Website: apple
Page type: billing-address
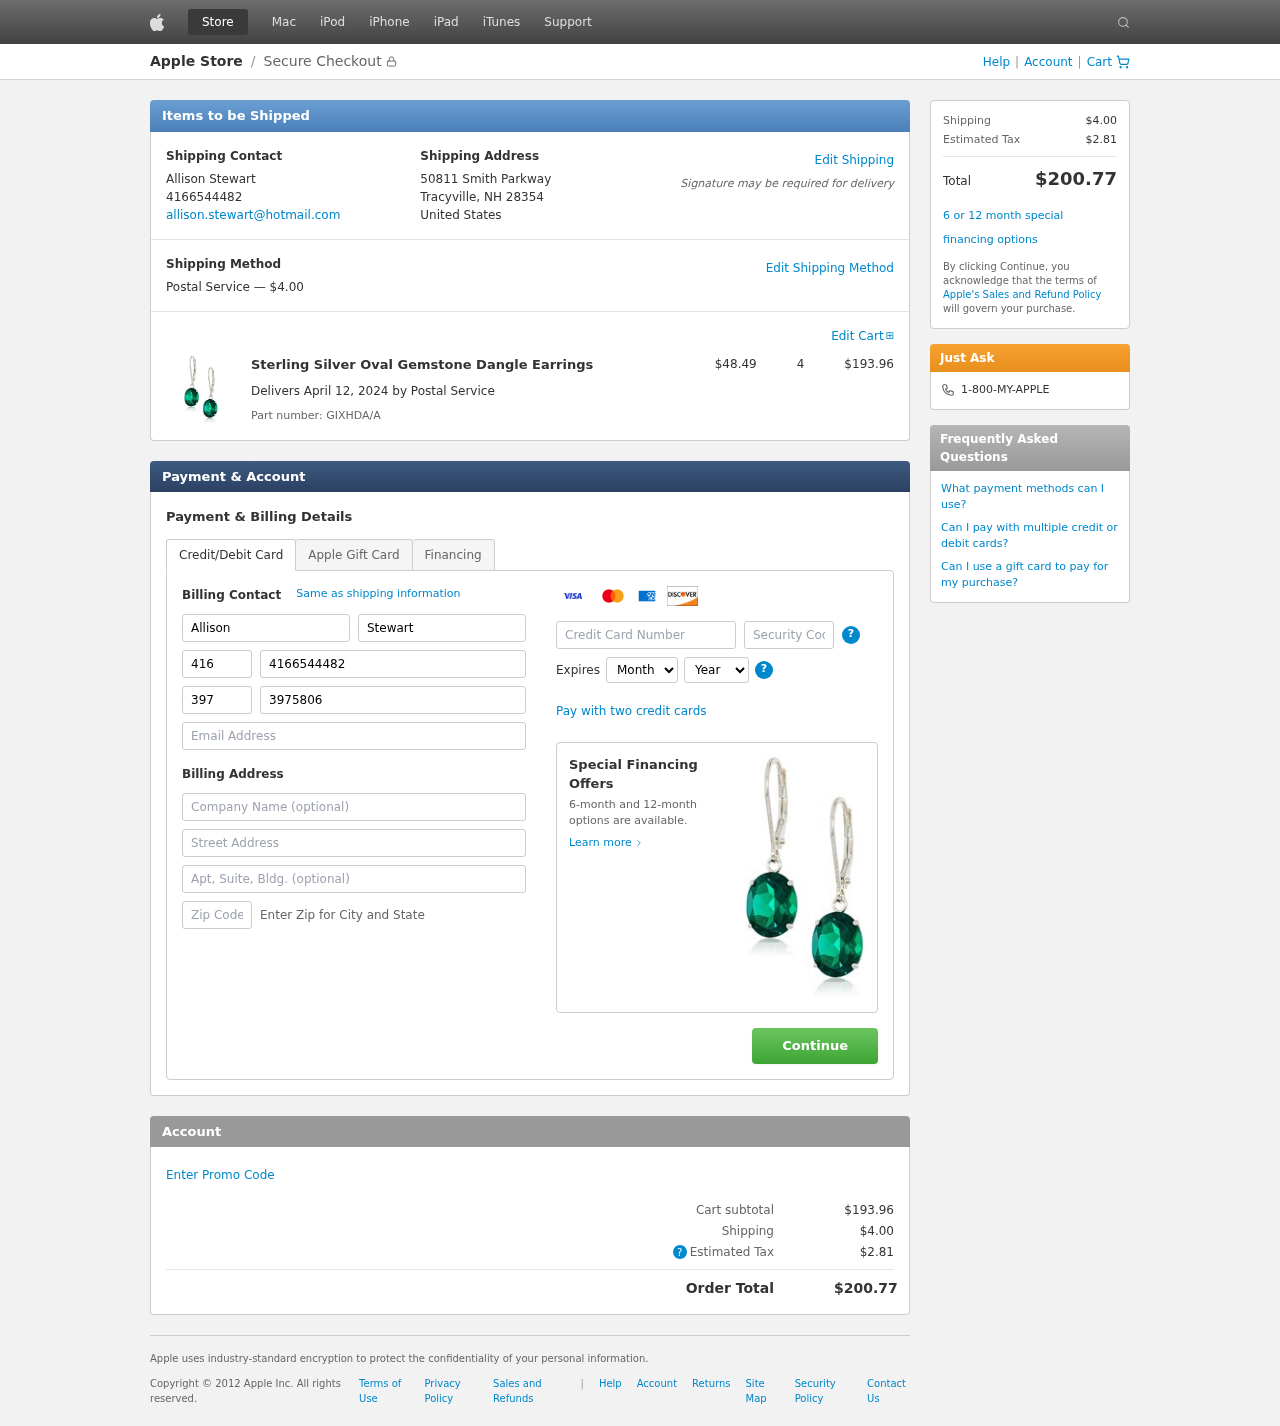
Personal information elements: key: PII_CARD_CVV
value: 162
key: PII_CARD_EXPIRY_MONTH
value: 10
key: PII_CARD_EXPIRY_YEAR
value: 29
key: PII_CARD_NUMBER
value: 4775 5045 9172 5243
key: PII_CITY_STATE_ZIP
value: Tracyville, NH 28354
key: PII_COUNTRY
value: United States
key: PII_EMAIL
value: allison.stewart@hotmail.com
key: PII_FIRSTNAME
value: Allison
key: PII_FULLNAME
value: Allison Stewart
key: PII_LASTNAME
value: Stewart
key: PII_PHONE
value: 4166544482
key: PII_PHONE_ALT
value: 3975806844
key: PII_PHONE_ALT_AREA
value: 397
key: PII_PHONE_AREA
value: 416
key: PII_STREET
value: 50811 Smith Parkway
Product elements: key: PRODUCT1_NAME
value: Sterling Silver Oval Gemstone Dangle Earrings
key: PRODUCT1_PRICE
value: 48.49
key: PRODUCT1_QUANTITY
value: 4
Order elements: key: ORDER_SHIPPING_COST
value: $4.00
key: ORDER_SUBTOTAL
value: $193.96
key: ORDER_DELIVERY_DATE
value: April 12, 2024
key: ORDER_PART_NUMBER
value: GIXHDA/A
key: ORDER_TAX
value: $2.81
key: ORDER_TOTAL
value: $200.77